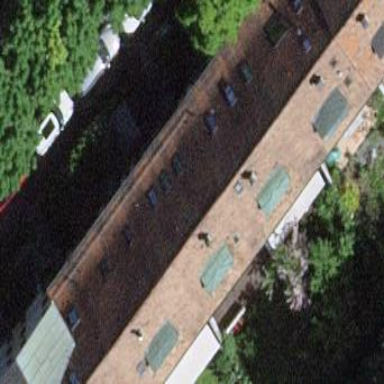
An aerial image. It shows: Terrace building.